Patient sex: M
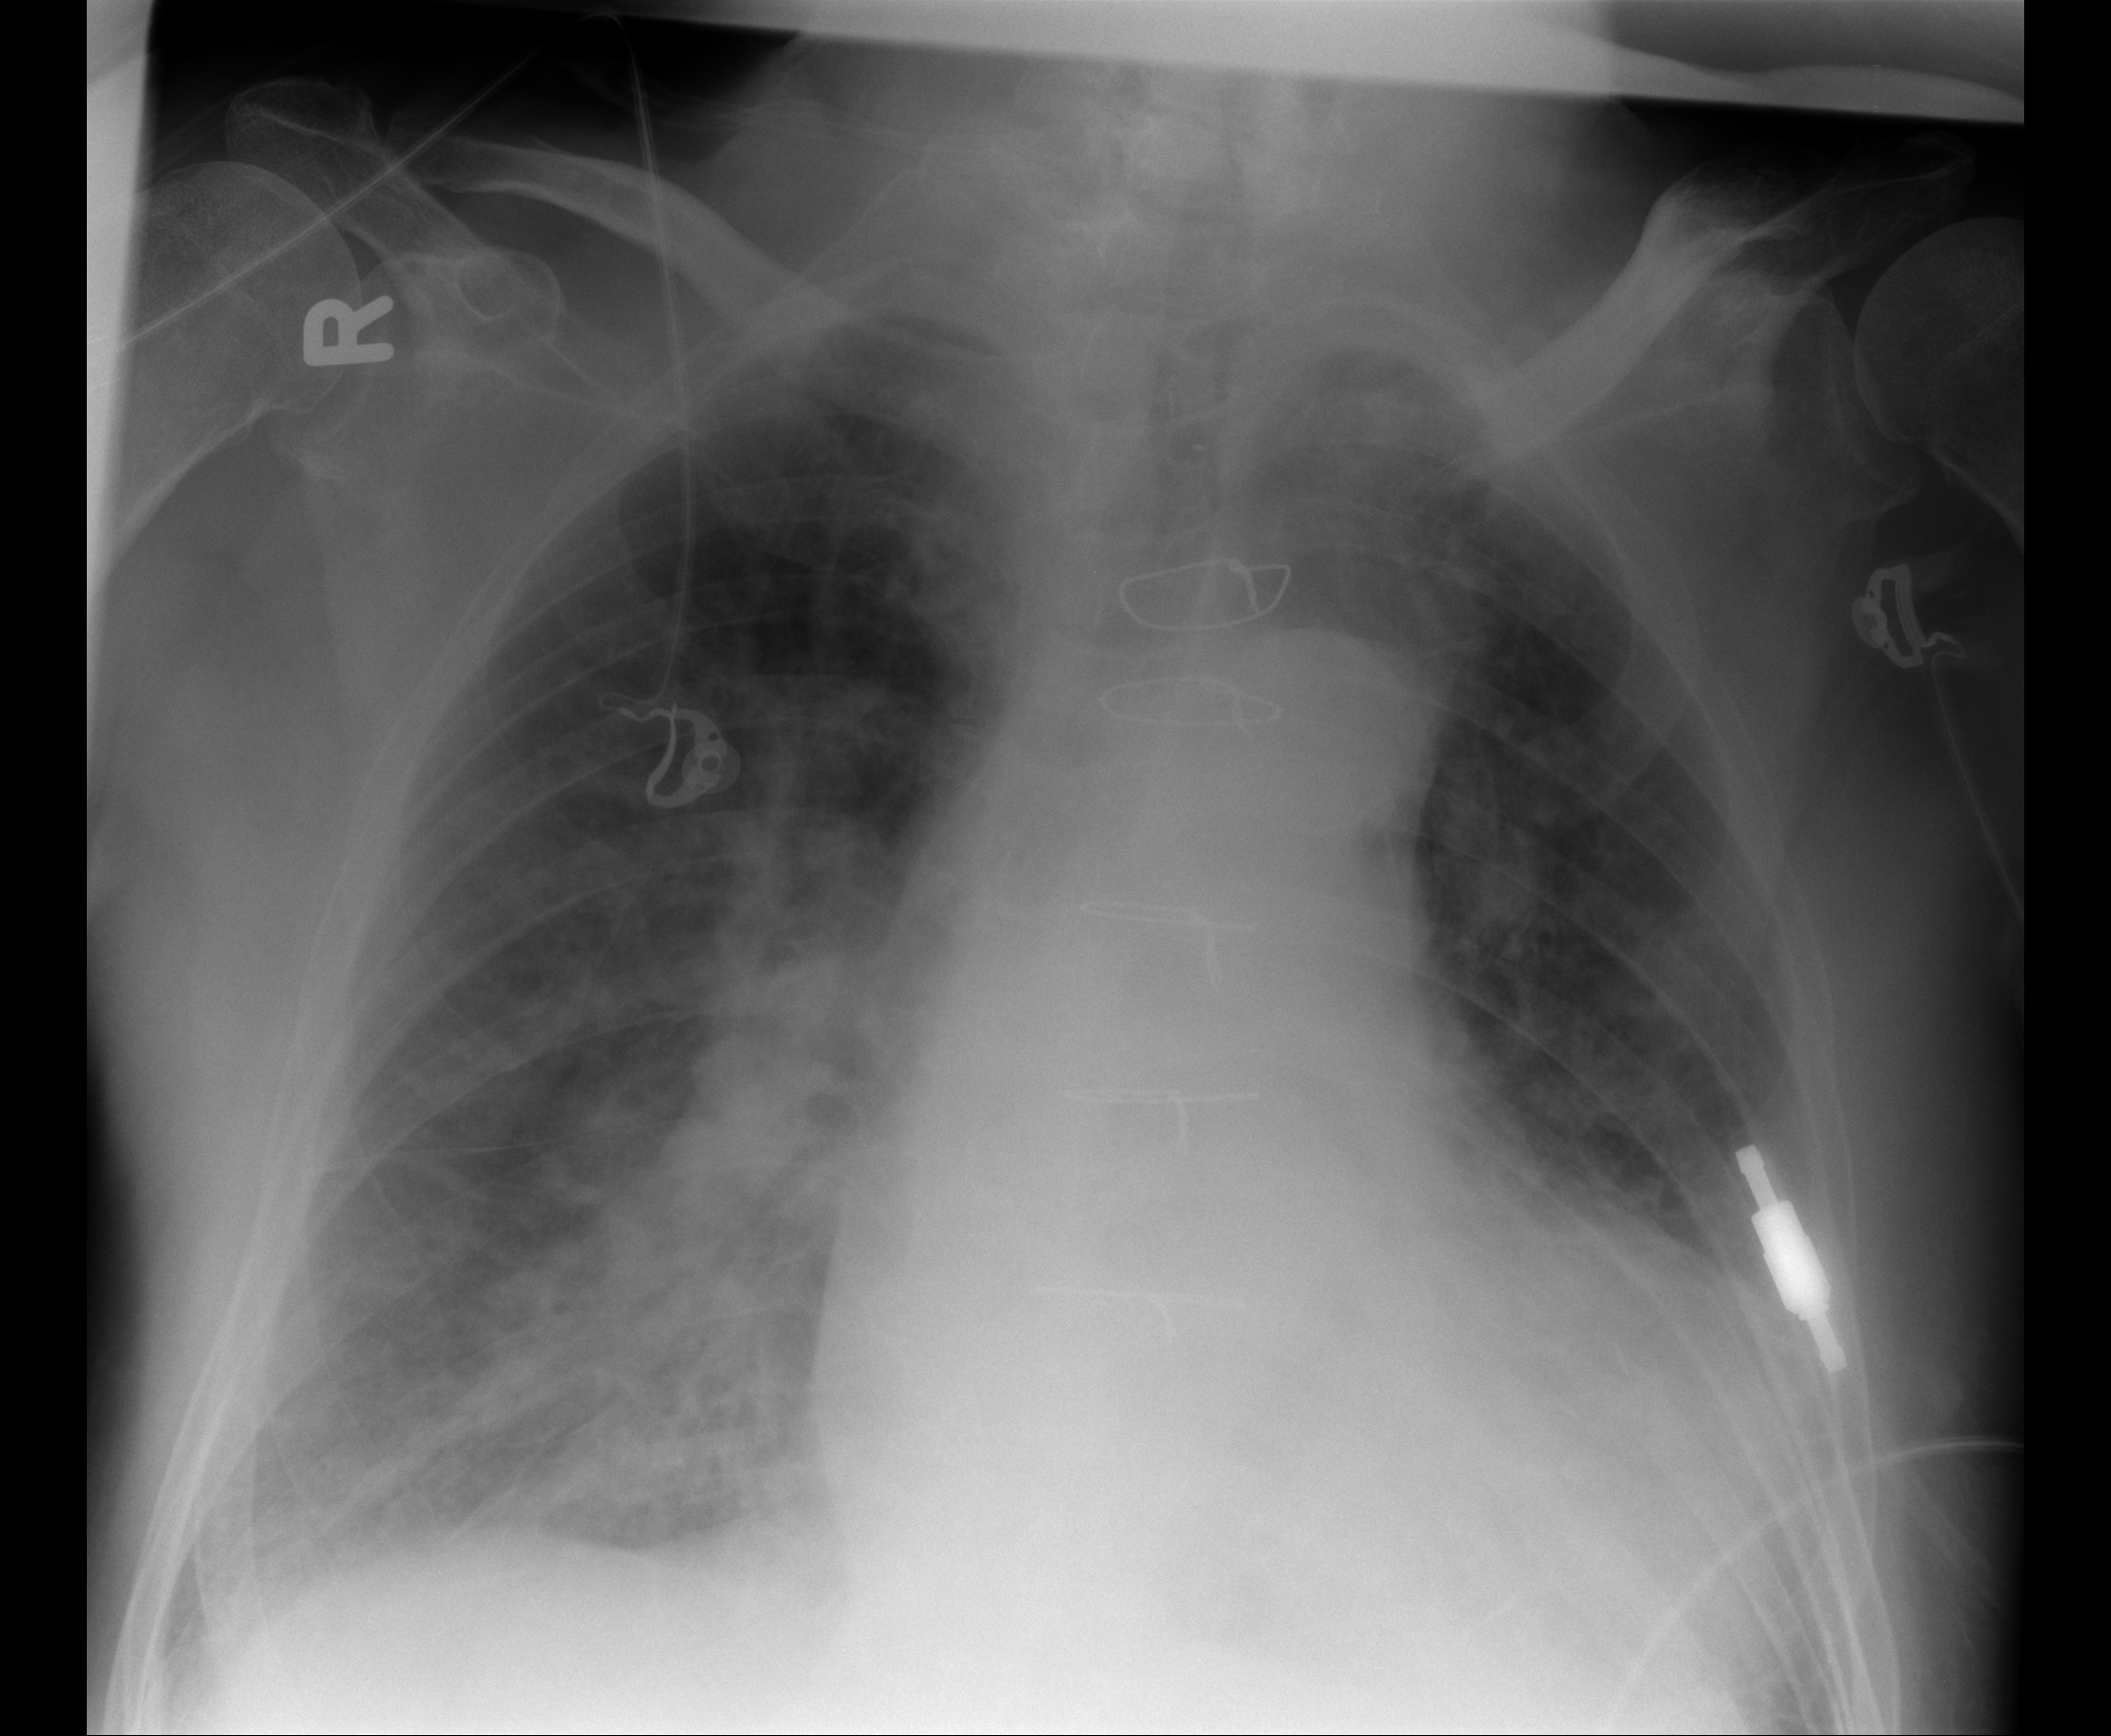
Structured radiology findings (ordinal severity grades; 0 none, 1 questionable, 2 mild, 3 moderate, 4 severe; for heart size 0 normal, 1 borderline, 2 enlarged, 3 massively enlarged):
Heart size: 2
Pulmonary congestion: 0
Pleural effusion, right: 0
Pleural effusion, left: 0
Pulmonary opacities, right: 2
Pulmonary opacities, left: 0
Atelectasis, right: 2
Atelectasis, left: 1